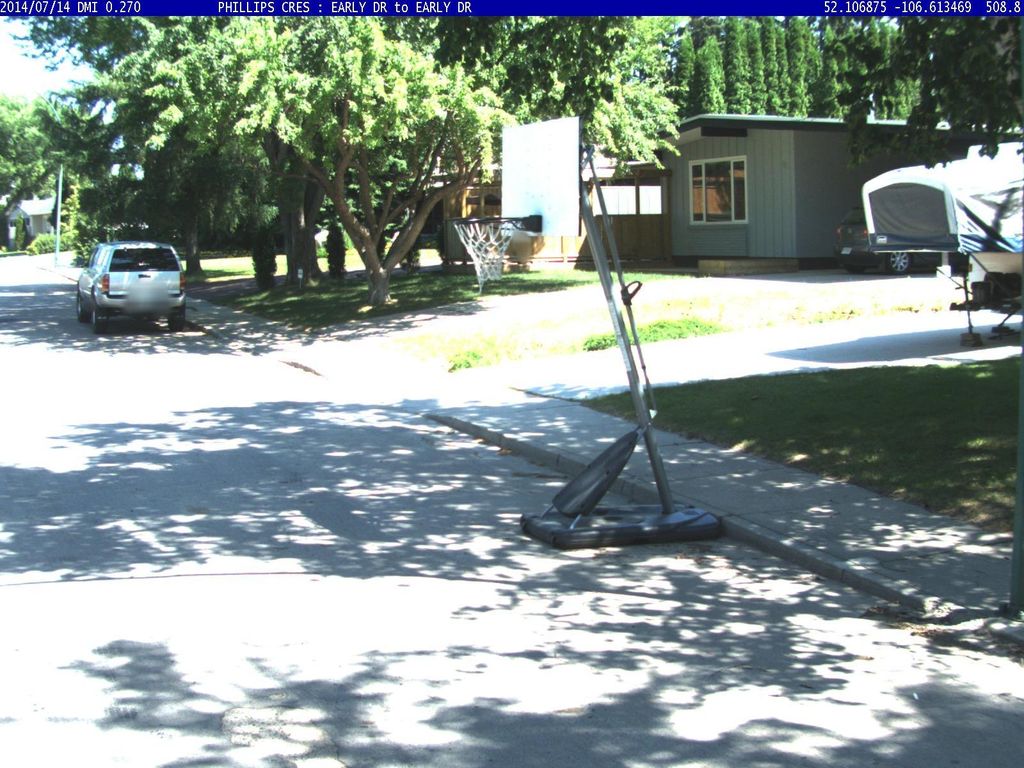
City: saskatoon